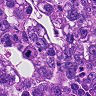
Metastatic tissue present: yes